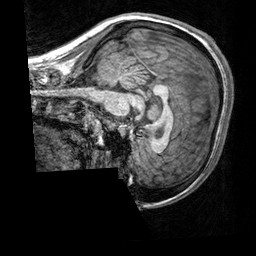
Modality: T1w
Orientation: sagittal
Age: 20
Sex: female
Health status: healthy
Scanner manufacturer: siemens
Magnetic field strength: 3 T
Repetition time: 2.3 s
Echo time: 0.00303 s